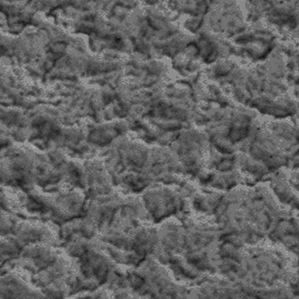
Label: frost